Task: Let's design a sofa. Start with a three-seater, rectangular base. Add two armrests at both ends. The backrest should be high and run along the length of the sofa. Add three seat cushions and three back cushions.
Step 10:
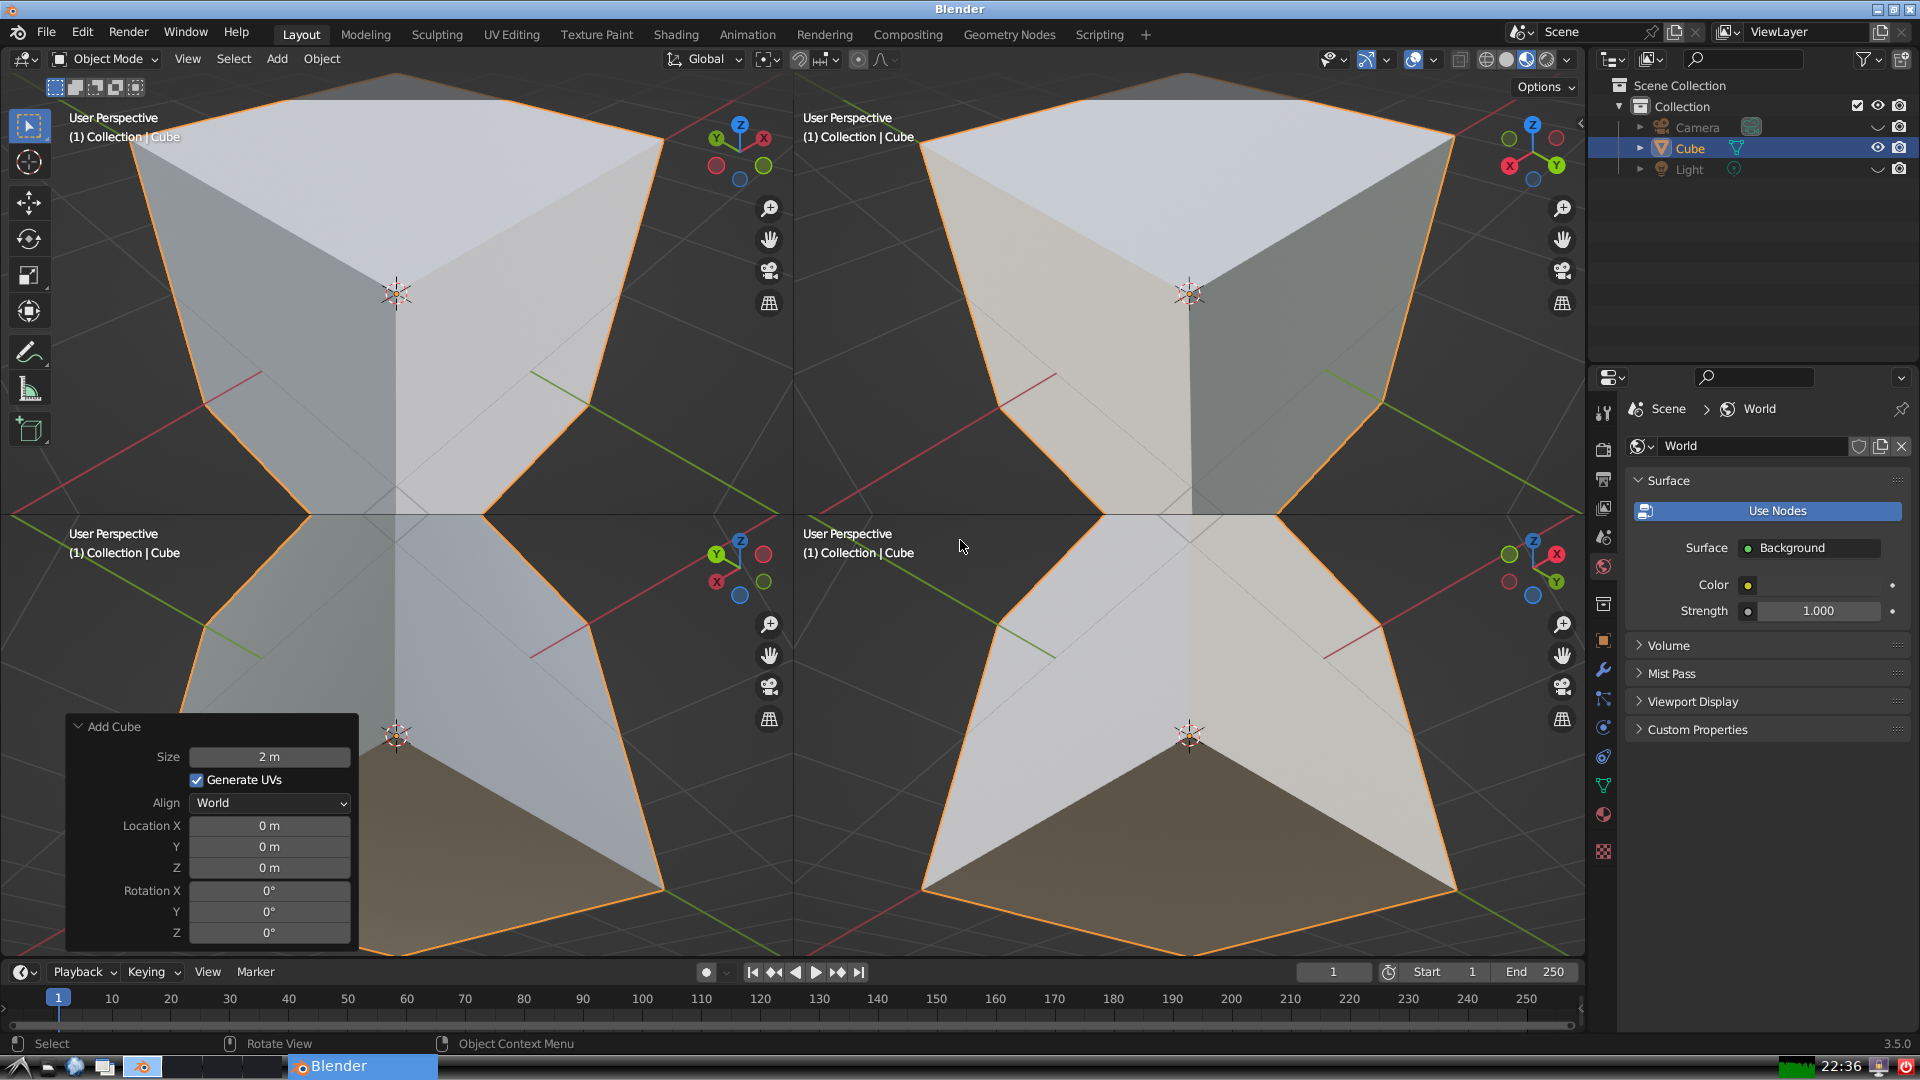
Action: {"key_press": ['Ctrl, Home']}